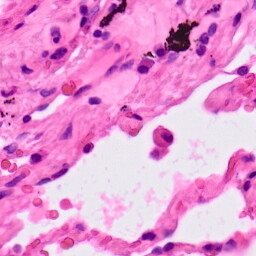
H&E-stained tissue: Lung